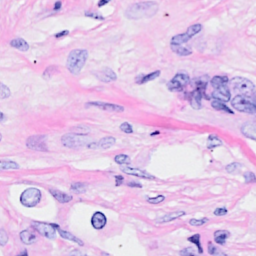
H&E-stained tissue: Breast